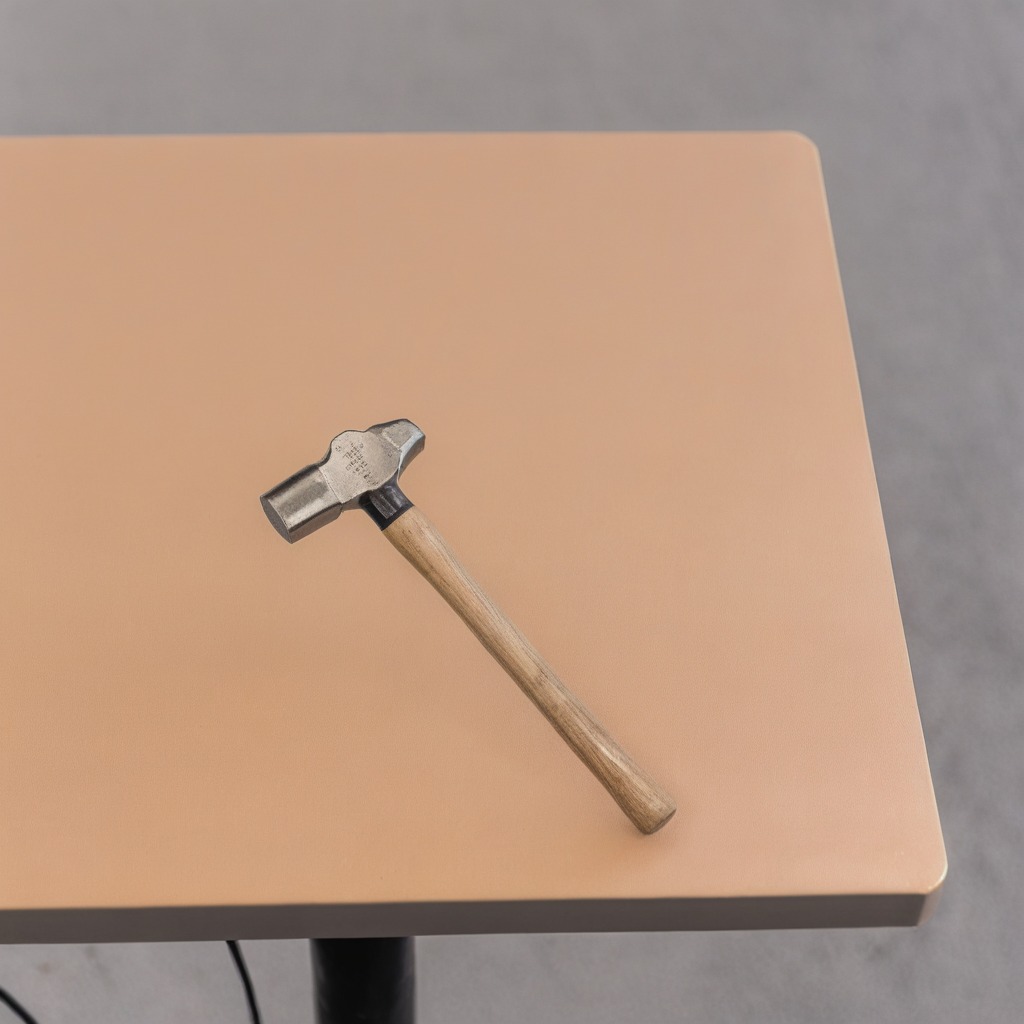
A hammer lies on the table.